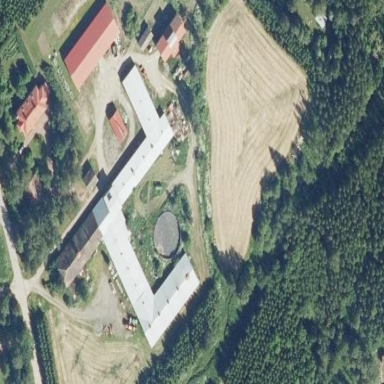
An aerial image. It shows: Farm building.